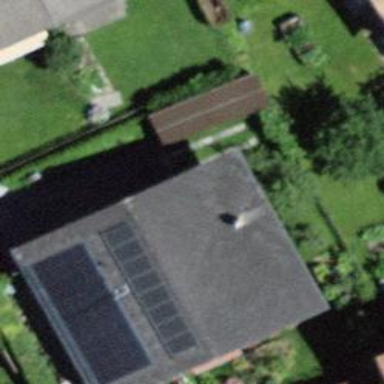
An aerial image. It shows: Residential building.